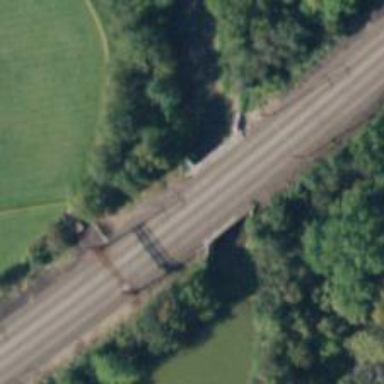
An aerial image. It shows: Railway bridge with electrified contact lines.